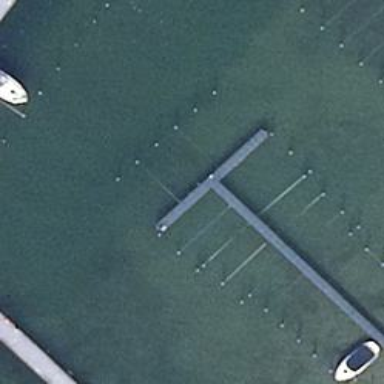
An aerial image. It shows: Man-made pier.